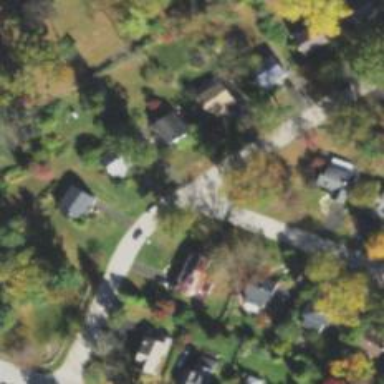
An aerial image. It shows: Residential road.